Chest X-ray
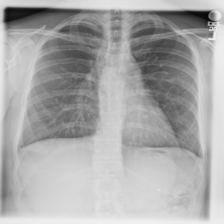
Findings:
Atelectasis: negative
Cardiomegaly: negative
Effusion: negative
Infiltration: negative
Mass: negative
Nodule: negative
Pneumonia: negative
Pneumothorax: negative
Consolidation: negative
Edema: negative
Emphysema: negative
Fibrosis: negative
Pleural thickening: negative
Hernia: negative